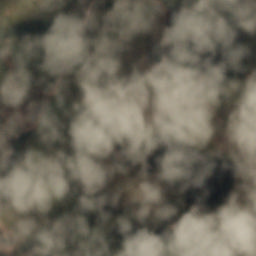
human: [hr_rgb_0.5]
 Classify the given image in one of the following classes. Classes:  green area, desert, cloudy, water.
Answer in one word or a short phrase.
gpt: cloudy